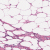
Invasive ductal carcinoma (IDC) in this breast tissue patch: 0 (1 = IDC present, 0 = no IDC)